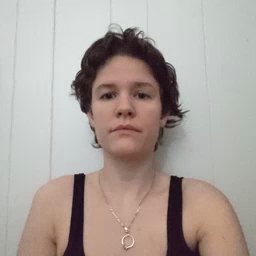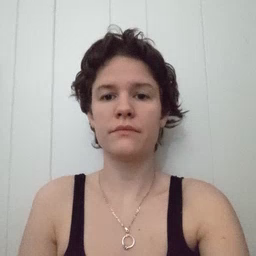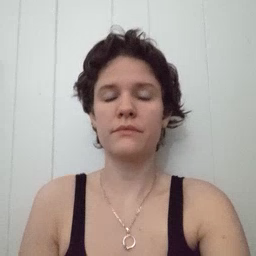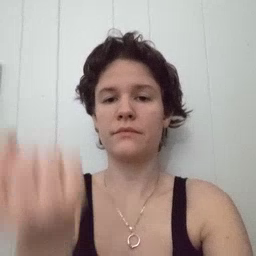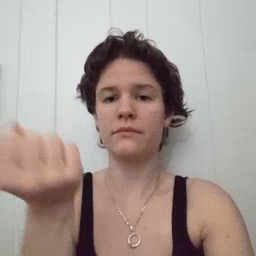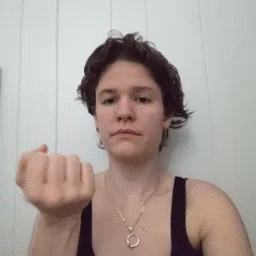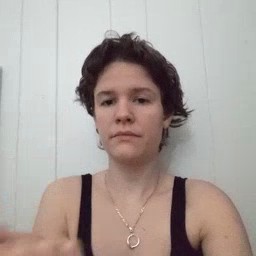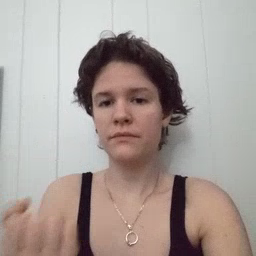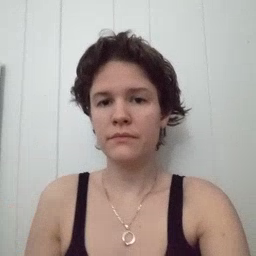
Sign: drawer